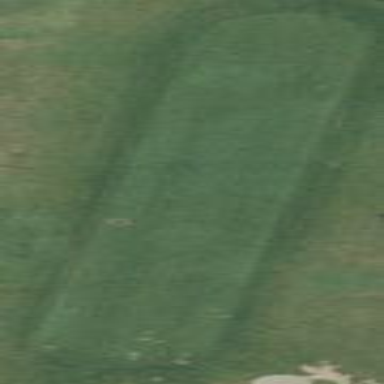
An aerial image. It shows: Scenic golf fairway.